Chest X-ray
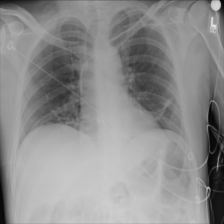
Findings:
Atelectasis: positive
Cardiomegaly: negative
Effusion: negative
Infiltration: negative
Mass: negative
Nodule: negative
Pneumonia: negative
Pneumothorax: negative
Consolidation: negative
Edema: negative
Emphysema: negative
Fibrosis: negative
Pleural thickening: negative
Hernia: negative